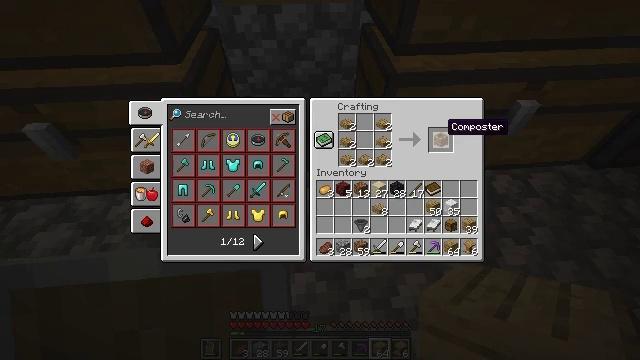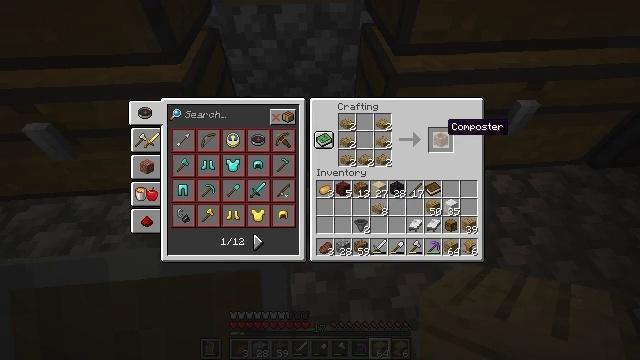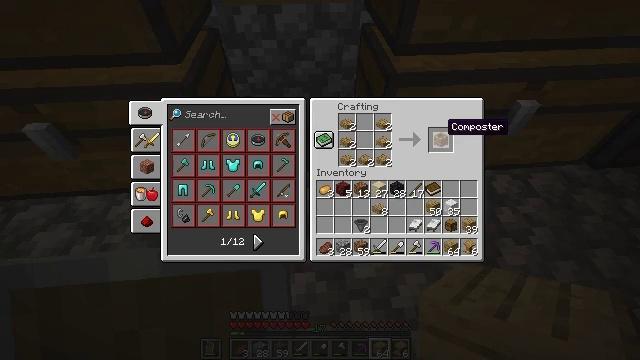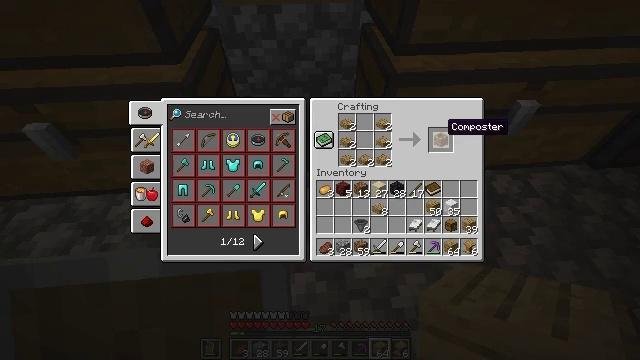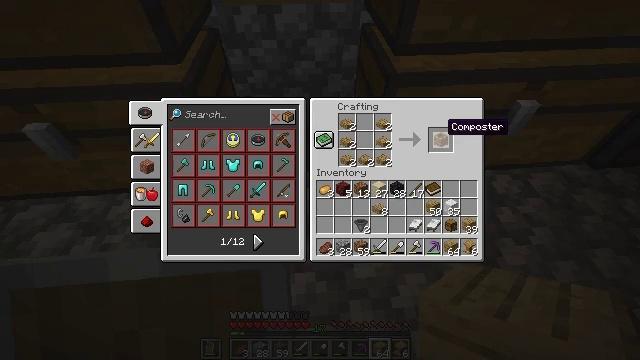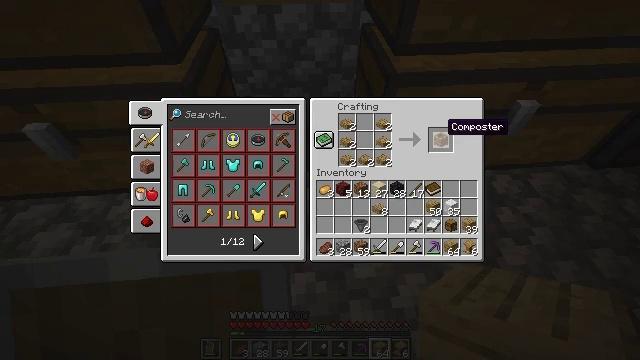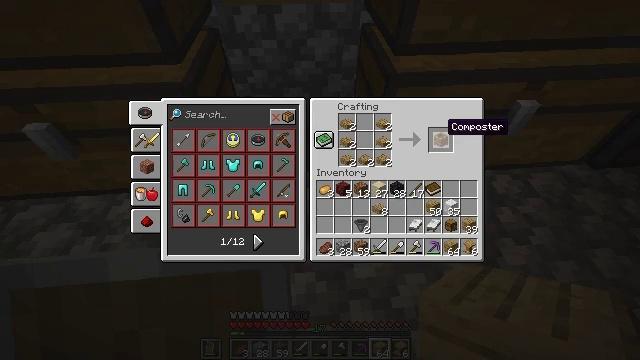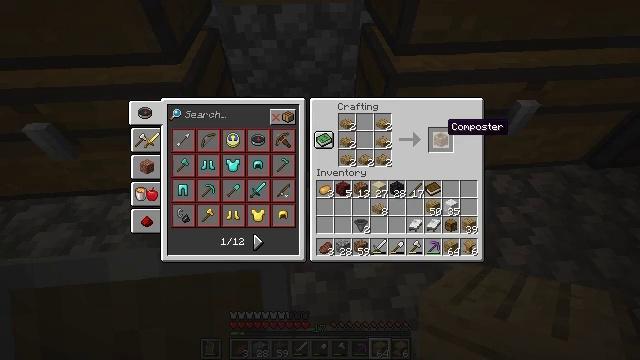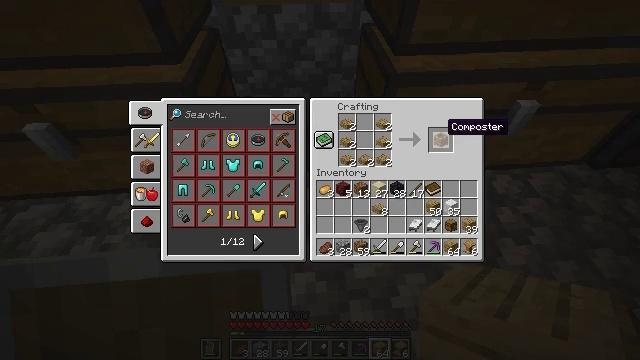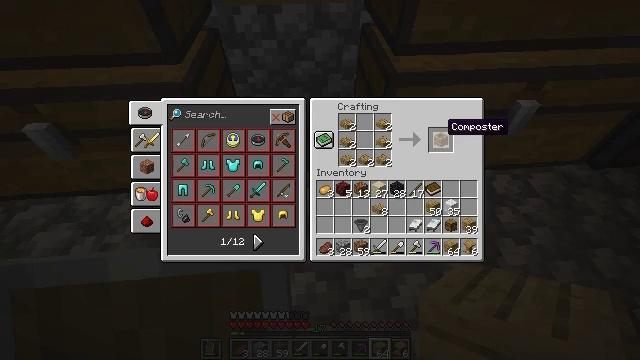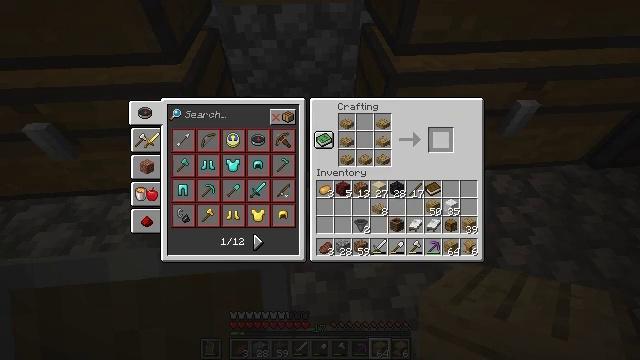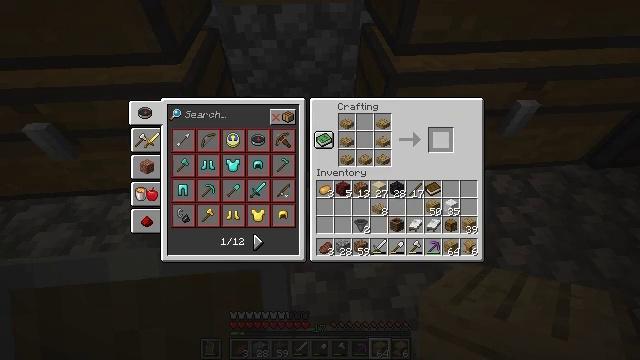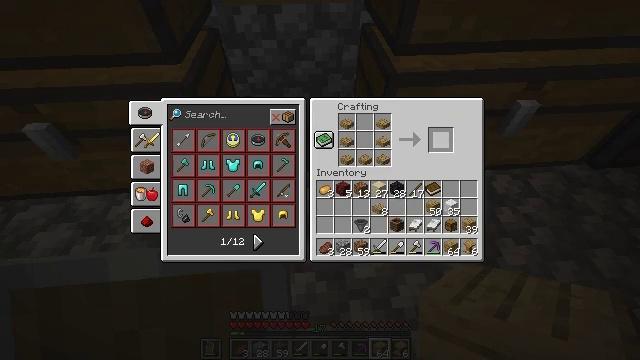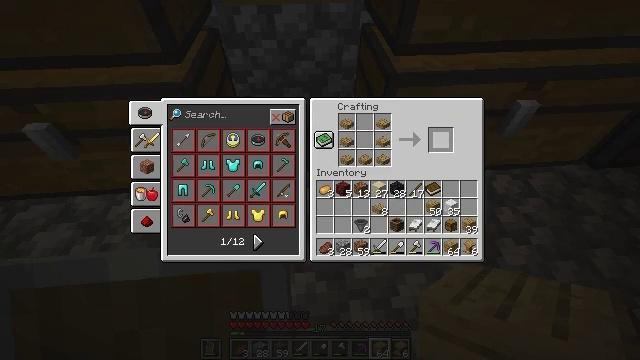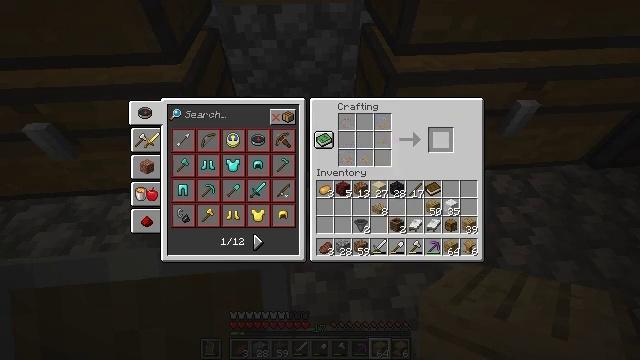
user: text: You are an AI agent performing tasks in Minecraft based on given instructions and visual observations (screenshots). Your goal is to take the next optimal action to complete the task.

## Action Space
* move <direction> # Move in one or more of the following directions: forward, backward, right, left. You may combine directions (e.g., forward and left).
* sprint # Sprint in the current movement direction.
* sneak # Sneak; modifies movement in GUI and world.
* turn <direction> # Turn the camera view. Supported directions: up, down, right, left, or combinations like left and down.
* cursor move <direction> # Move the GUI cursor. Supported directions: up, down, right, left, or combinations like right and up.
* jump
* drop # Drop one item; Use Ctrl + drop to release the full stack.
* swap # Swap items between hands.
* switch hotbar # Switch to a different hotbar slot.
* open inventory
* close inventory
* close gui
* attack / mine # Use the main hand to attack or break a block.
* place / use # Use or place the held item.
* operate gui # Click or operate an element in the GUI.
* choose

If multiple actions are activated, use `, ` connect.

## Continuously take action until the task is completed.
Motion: motion action
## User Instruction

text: Craft a composter.
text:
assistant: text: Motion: sneak
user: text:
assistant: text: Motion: sneak
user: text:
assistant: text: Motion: sneak
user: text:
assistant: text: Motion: sneak
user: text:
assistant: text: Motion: sneak
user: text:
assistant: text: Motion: sneak
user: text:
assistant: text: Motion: sneak
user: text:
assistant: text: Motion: sneak
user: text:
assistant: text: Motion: sneak
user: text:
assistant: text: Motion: sneak, use / place
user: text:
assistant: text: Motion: sneak, use / place
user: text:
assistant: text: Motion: sneak, use / place
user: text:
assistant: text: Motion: sneak
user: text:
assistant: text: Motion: sneak
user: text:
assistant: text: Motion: sneak